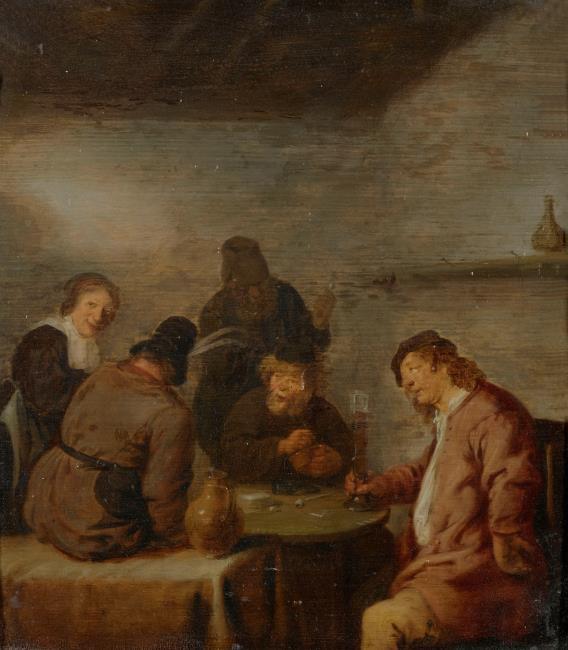
Title: Peasants smoking and drinking in an interior
Artist: Jan Miense Molenaer Bron: Fred G. Meijer (2012)
Earliest date: 1645
Latest date: 1650
Genre: painting
Iconography: Tobacco
Keywords: genre, interior view, peasant, drinking, smoking (activity), pasglas, pipe, fire pot, ewer (vessel), playing card, terracotta